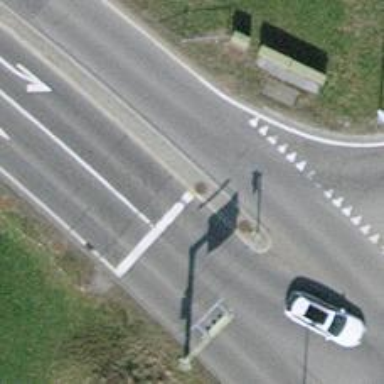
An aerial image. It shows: Secondary road with asphalt surface.